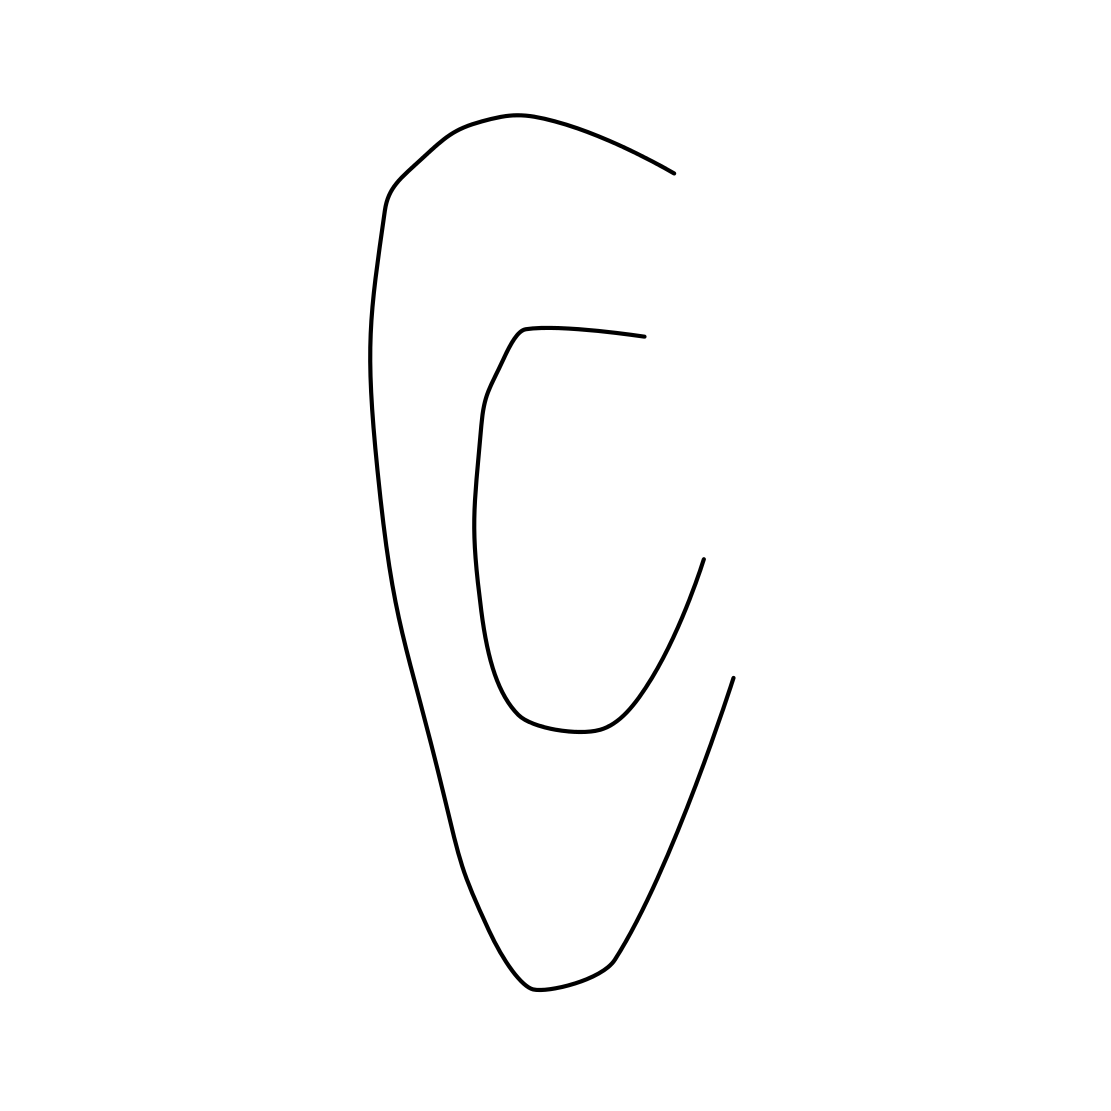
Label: ear